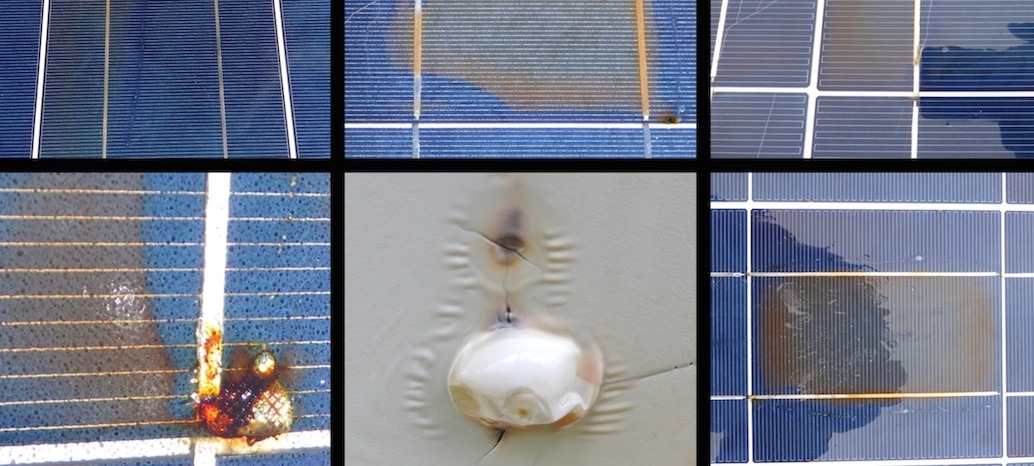
Label: Electrical-damage